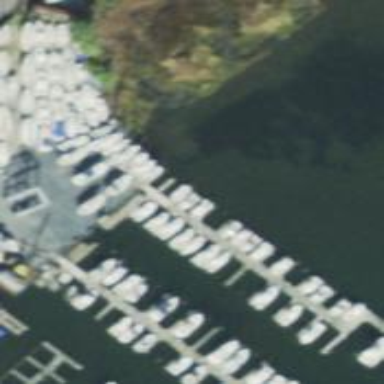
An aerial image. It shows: Pier with mooring facilities.